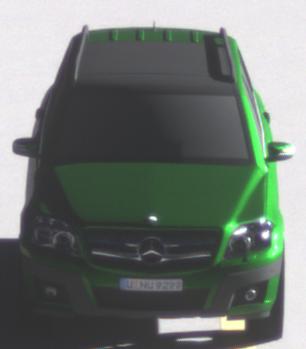
Make: Mercedes-Benz
Model: GLK 280
Detailed model: GLK-Class (204)
Model produced from: 2008/10
Model produced until: 2009/04
Doors: 5
Color: green
Road condition: dry road
Daytime: morning or afternoon
Contrast: high contrast